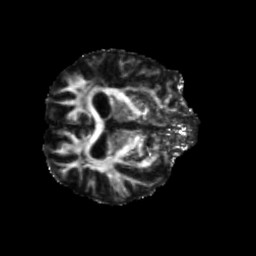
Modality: FA
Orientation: axial
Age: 63
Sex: male
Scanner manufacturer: siemens
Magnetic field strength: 3 T
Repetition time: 5.25 s
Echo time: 0.08 s